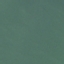
Label: SeaLake